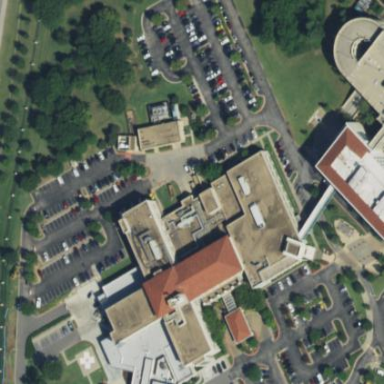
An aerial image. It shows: Hospital building.